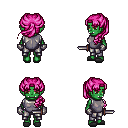
a pixel art fantasy rpg character, female body template, orc, green skin, steel chest armor, metal pants, pink princess hairstyle, metal gloves, gray slippers, dagger, four views (front, back, left, right), 2x2 character sprite sheet, small pixel art, hard edges, no anti-aliasing